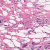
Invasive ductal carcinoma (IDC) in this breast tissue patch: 0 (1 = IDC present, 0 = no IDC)